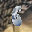
Label: 6